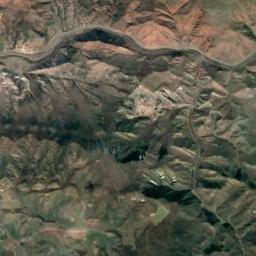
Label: mountain